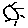
Label: sun